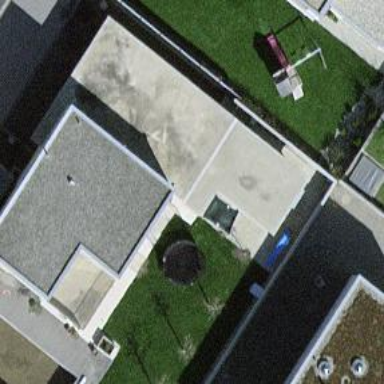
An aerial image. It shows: Garage.